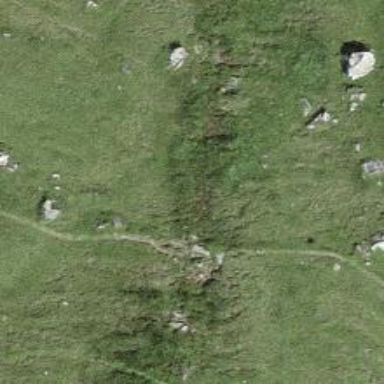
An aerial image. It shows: Path.